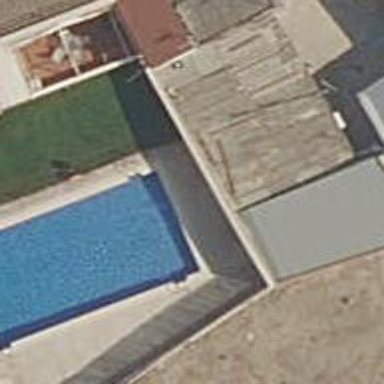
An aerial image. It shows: Swimming pool located in leisure land.